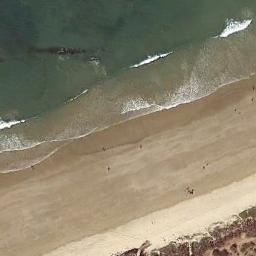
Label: beach